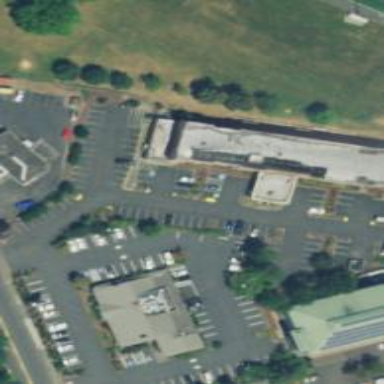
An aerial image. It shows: Convenience shop.